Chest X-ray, PA view. Patient: 56 years old, sex M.
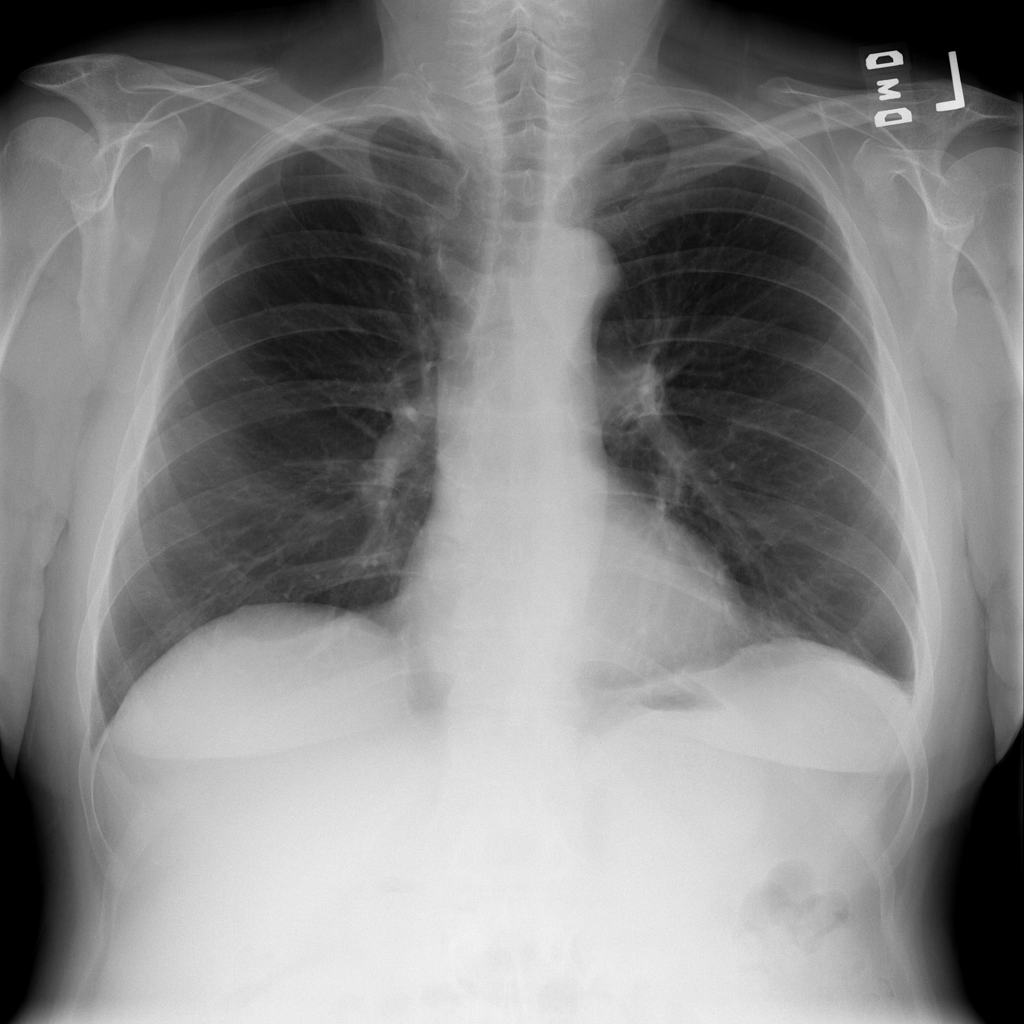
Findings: Atelectasis